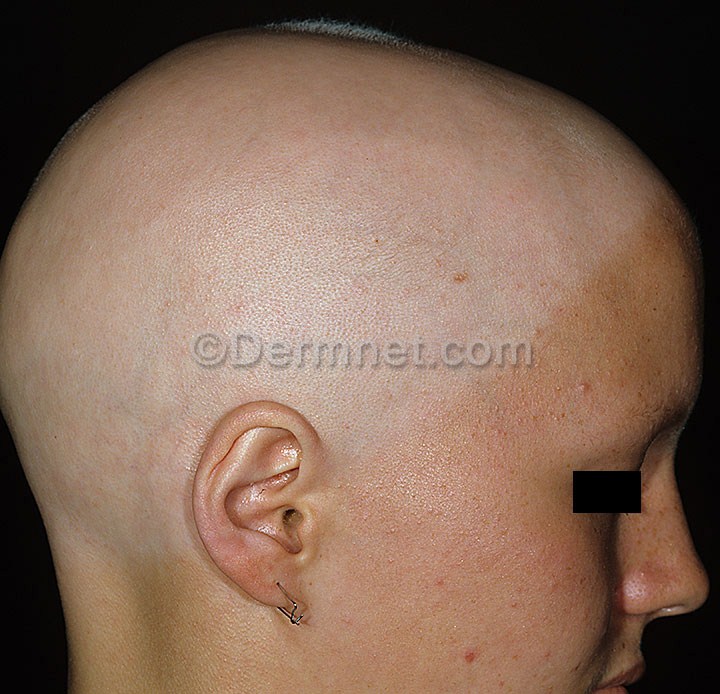
Disease: Hair Loss Photos Alopecia and other Hair Diseases